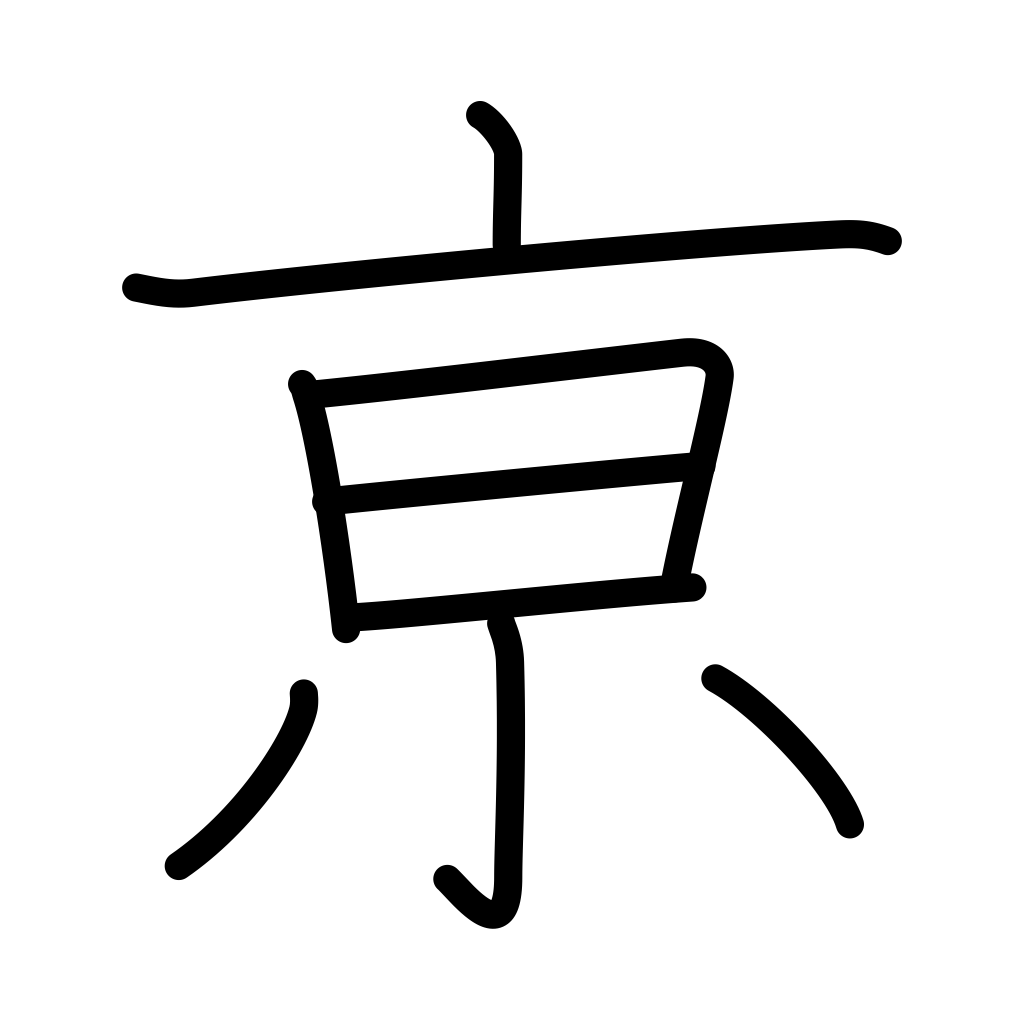
Meaning: capital city